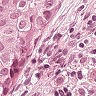
Metastatic tissue present: yes